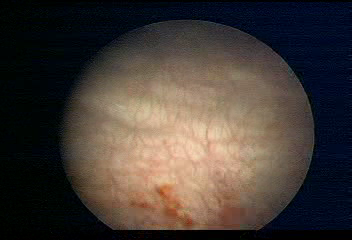
Modality: WLC
Class: Normal mucosa
Bladder cancer association: No